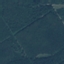
Land use / land cover class: Forest